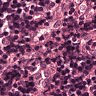
Metastatic tissue present: no